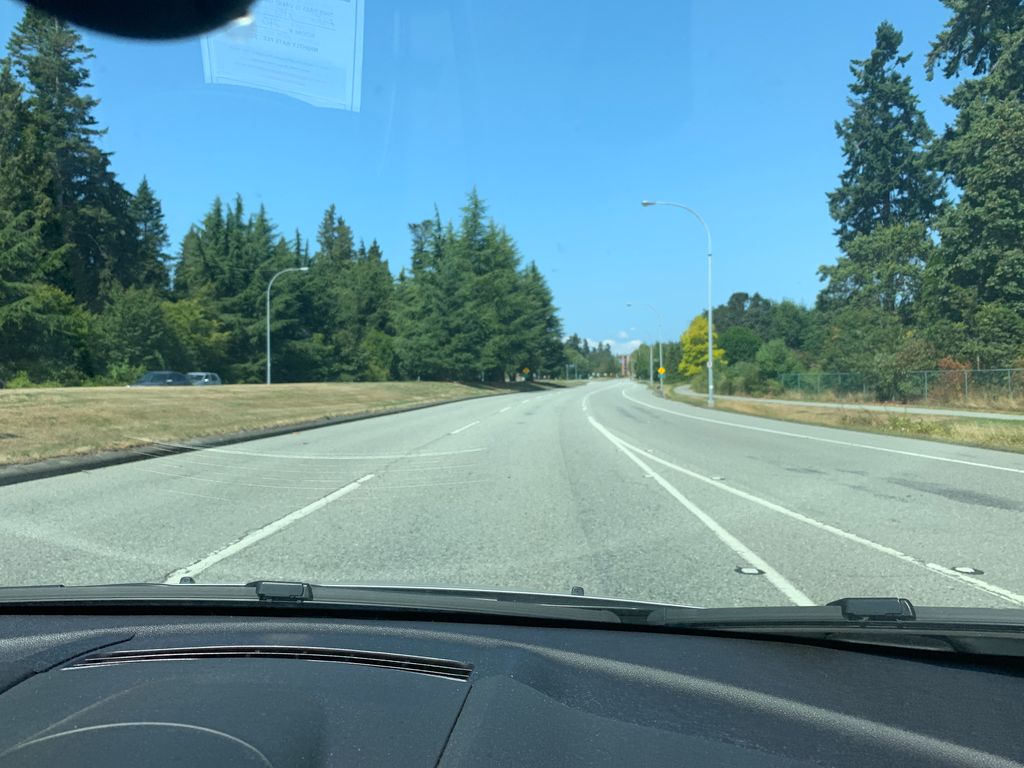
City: vancouver